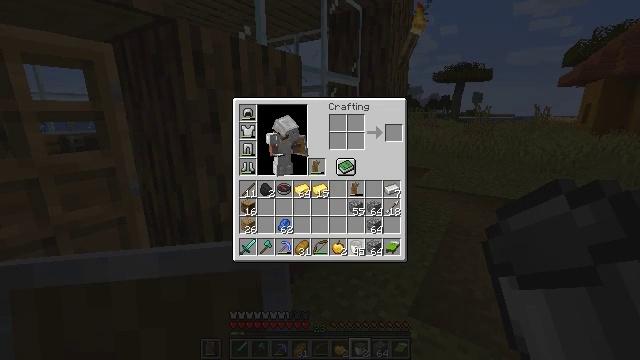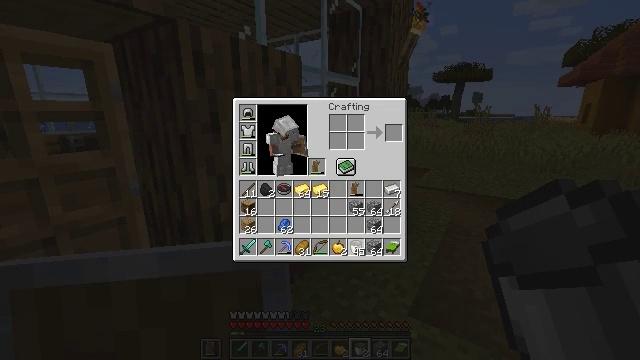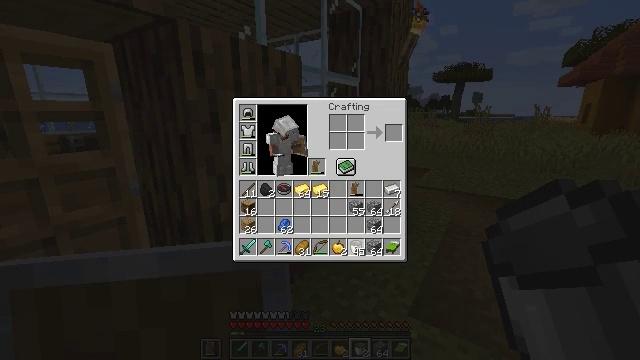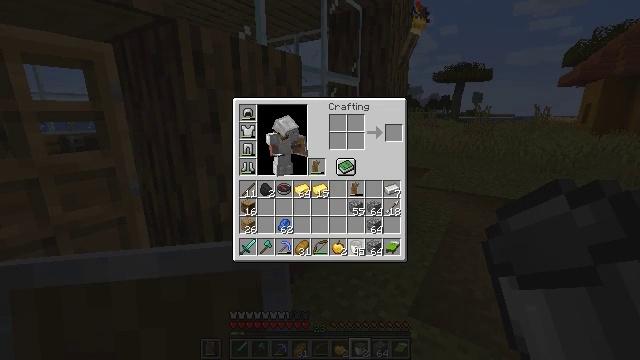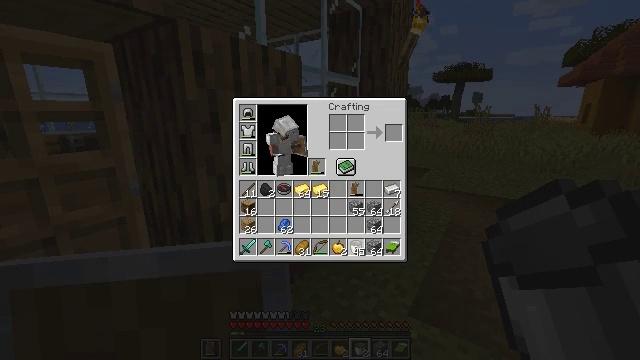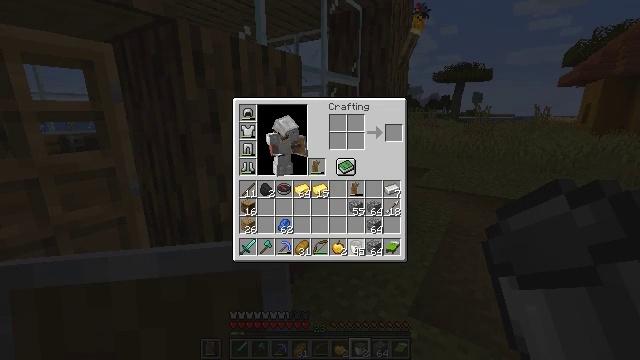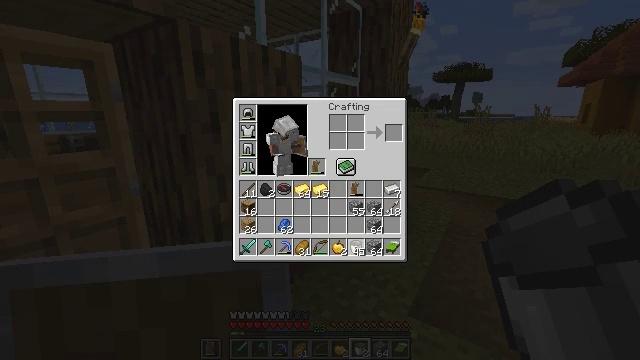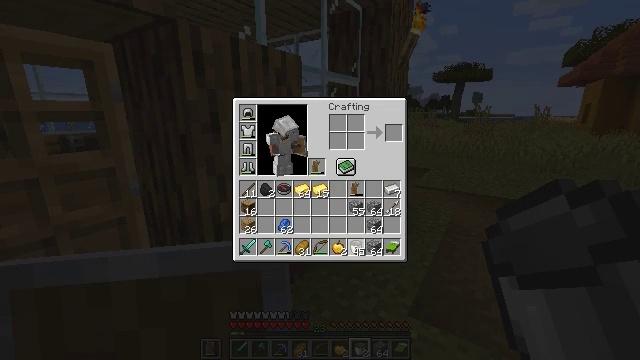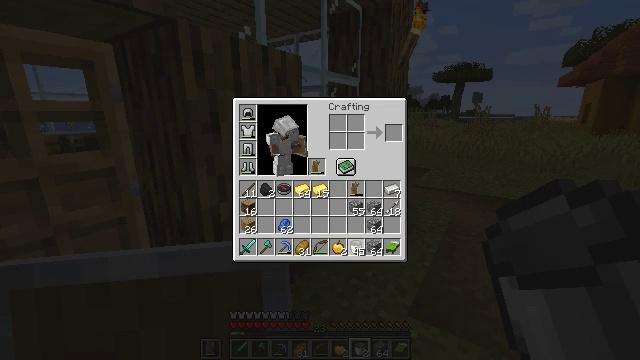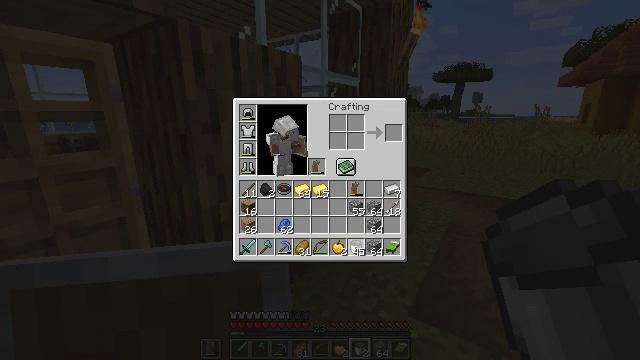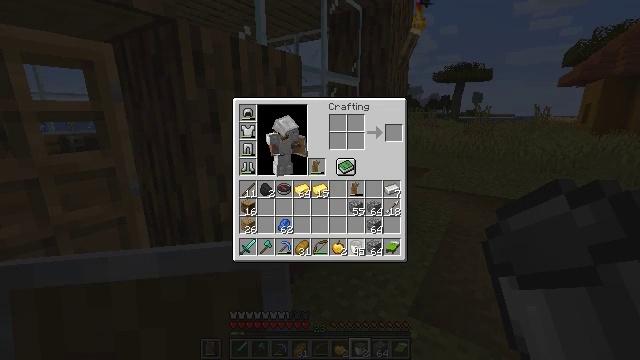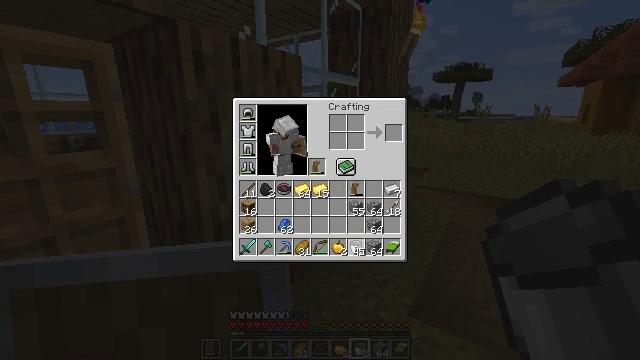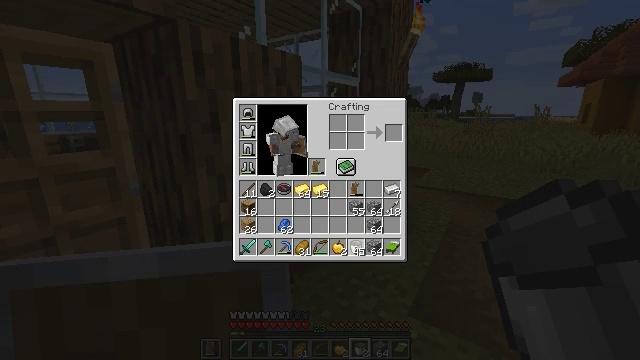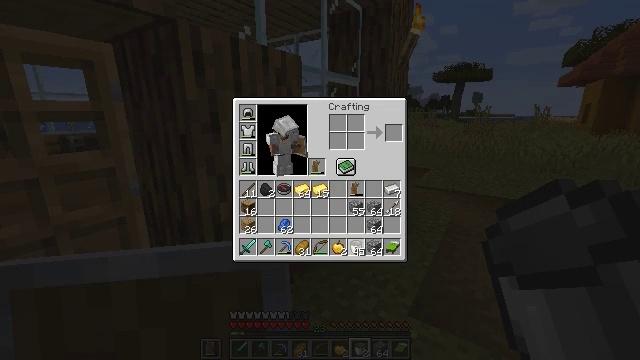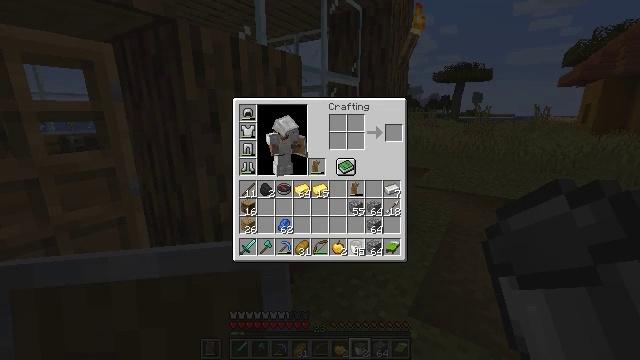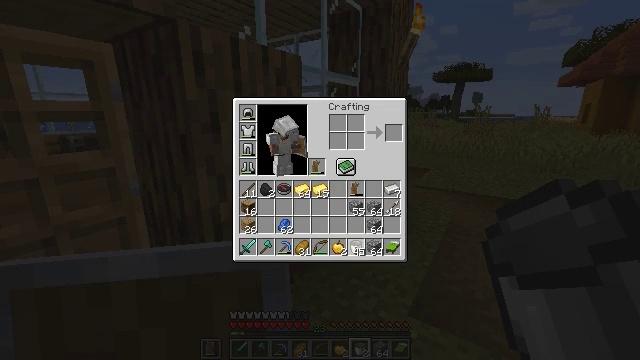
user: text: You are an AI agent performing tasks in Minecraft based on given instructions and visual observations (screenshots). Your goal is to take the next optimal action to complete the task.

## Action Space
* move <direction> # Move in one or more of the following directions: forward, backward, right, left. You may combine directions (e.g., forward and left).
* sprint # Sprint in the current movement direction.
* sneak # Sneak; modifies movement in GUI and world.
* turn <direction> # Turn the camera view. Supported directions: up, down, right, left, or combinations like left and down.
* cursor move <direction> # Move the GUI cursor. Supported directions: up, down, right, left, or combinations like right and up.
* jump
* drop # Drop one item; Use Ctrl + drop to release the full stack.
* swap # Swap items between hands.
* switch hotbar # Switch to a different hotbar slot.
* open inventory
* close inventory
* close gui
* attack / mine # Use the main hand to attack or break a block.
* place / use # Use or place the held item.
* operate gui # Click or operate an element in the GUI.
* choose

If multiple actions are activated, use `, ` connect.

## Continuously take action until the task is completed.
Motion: motion action
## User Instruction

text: Combat the skeleton.
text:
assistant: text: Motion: no_op
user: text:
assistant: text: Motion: no_op
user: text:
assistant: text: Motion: no_op
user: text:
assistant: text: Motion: no_op
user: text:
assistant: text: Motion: no_op
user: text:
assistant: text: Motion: no_op
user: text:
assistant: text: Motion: no_op
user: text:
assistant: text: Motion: no_op
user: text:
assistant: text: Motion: no_op
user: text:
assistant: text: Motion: no_op
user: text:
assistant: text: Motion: no_op
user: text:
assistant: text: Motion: no_op
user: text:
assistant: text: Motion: no_op
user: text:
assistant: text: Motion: operate gui
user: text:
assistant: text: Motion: operate gui
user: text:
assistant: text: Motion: operate gui
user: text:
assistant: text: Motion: no_op
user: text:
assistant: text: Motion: no_op
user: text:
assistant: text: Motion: no_op
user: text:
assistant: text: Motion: no_op
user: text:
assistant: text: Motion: no_op
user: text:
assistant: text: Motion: no_op
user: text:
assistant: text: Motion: no_op
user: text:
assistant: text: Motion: no_op
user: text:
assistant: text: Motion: no_op
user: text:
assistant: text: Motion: no_op
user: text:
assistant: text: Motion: no_op
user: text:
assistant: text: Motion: cursor move right
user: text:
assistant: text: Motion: no_op
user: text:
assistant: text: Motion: no_op